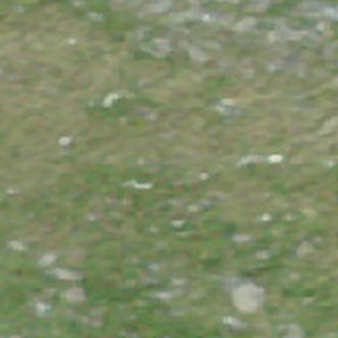
Label: other